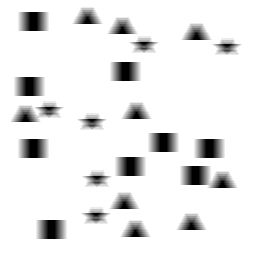
Squares: 9
Triangles: 9
Stars: 6
Total shapes: 24